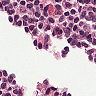
Metastatic tissue present: no